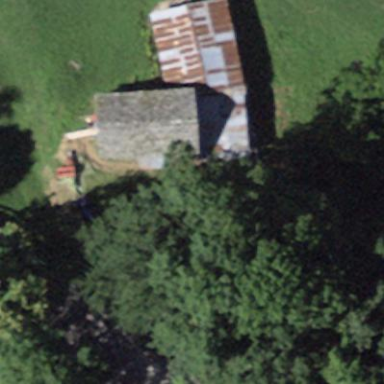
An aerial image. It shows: Shed building.